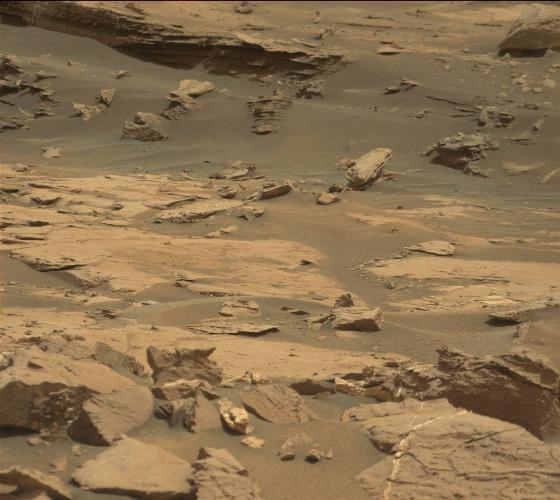
Terrain classes present: Bedrock, Gravel / Sand / Soil, Rock, Shadow